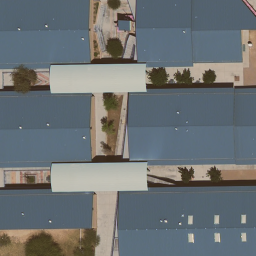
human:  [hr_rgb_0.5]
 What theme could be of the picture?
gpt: buildings